Field crop: tomato
Growth stage: 1
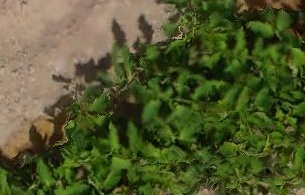
Species: tomato